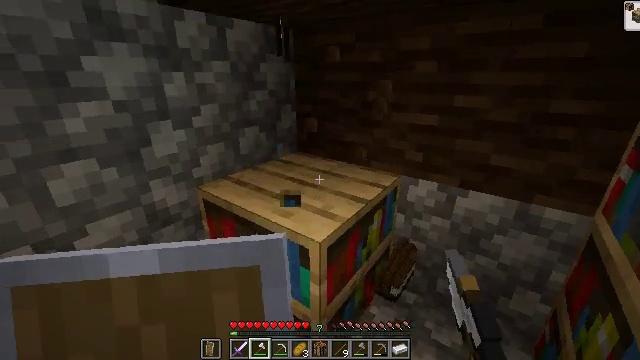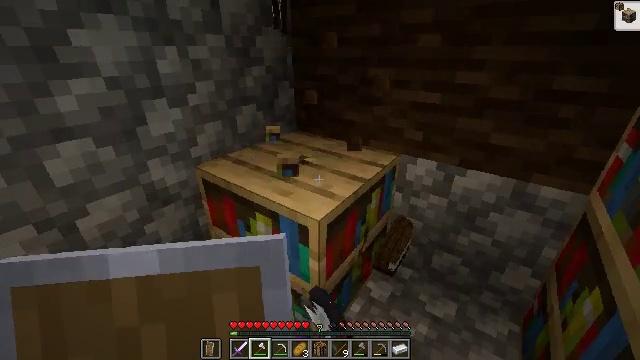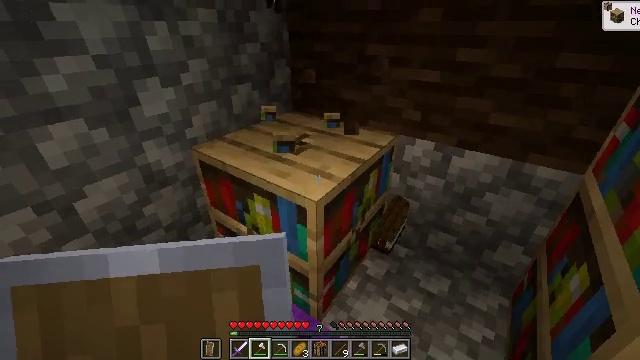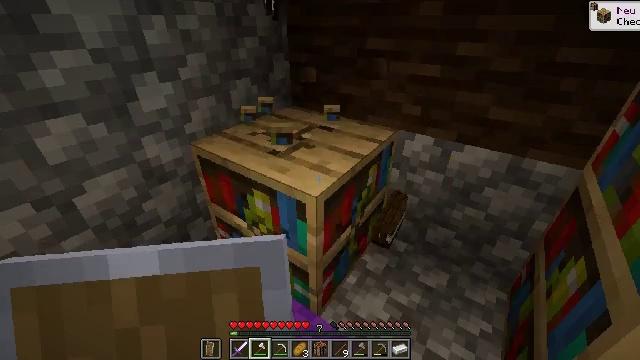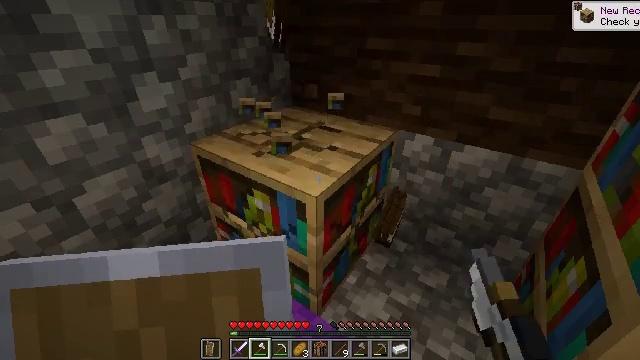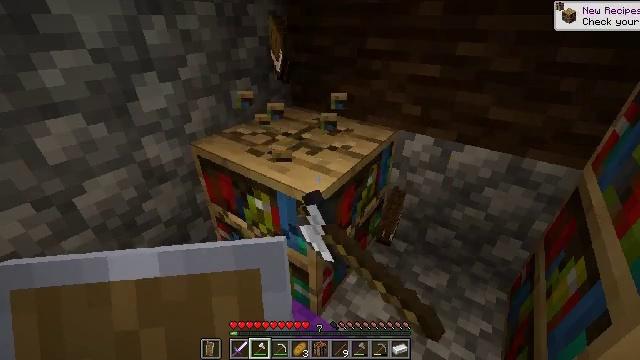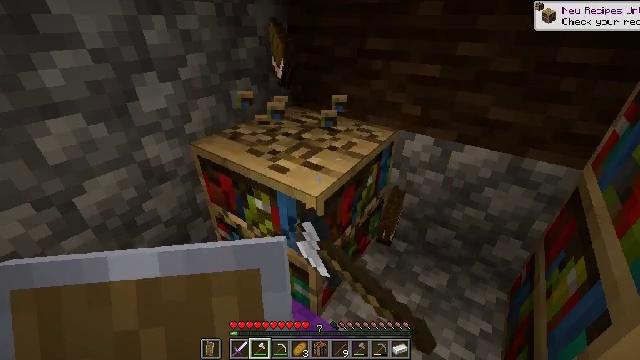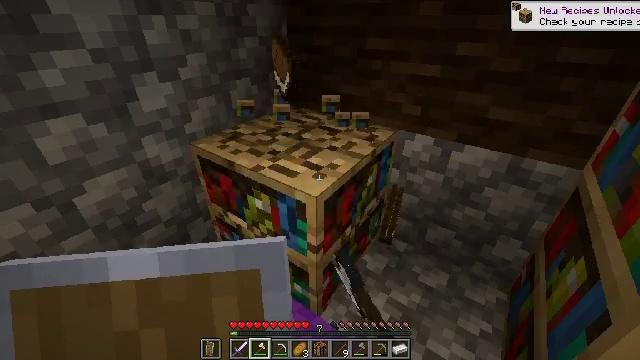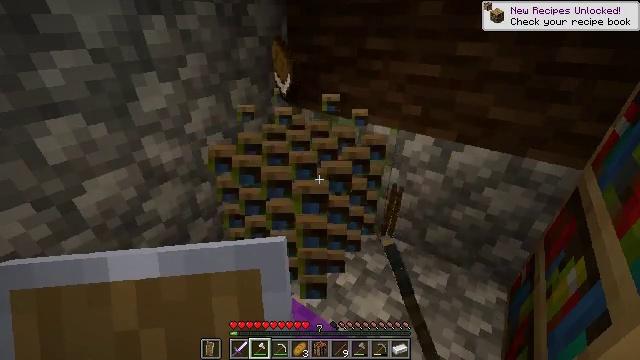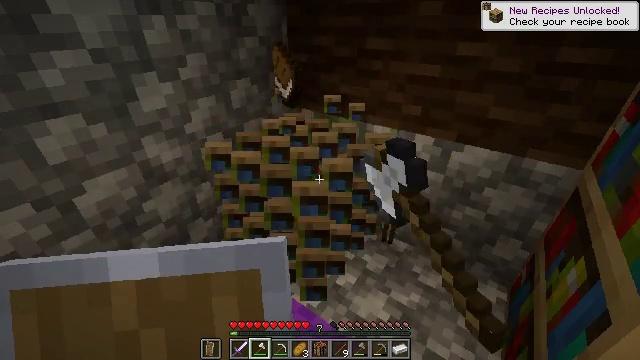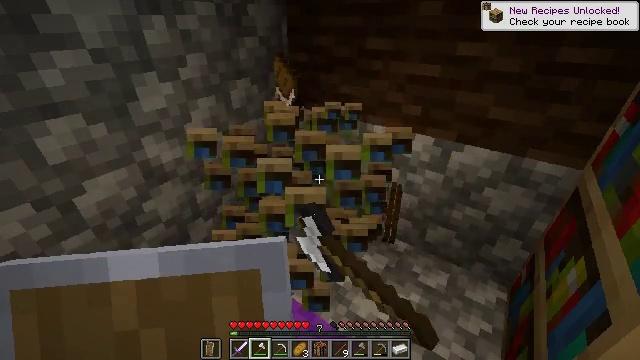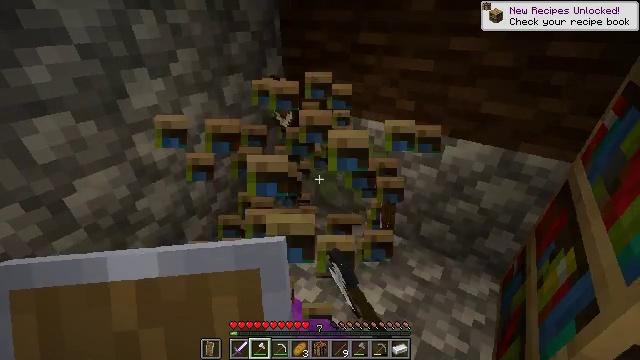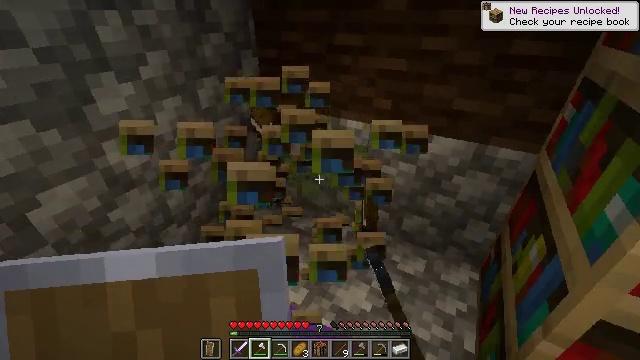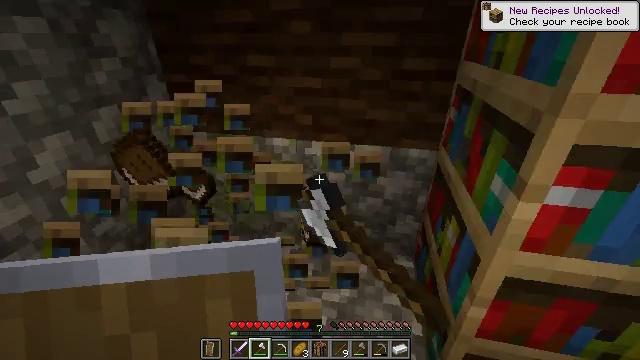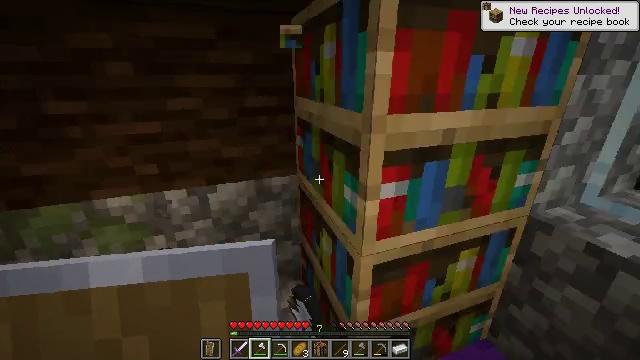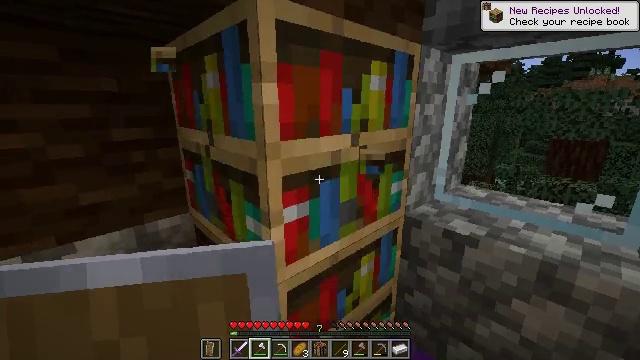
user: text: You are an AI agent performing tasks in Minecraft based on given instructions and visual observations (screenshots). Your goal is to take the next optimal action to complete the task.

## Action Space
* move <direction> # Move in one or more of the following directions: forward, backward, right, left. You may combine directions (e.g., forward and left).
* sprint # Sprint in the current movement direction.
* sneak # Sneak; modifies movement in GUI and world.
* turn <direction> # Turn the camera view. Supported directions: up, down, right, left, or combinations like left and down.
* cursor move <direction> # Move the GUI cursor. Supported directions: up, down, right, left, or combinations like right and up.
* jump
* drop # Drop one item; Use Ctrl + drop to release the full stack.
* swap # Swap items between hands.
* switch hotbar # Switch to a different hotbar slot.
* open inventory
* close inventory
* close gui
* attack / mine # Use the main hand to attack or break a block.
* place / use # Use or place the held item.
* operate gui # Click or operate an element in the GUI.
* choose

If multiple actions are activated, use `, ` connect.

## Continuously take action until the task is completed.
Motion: motion action
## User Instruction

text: Mine the bookshelf to gather resources.
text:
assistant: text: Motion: turn down, attack / mine
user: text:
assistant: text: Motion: turn down, attack / mine
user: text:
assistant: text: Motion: turn down, attack / mine
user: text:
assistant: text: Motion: attack / mine
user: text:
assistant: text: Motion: attack / mine
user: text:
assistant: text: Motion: attack / mine
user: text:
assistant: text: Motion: attack / mine
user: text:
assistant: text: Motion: attack / mine
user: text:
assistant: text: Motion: attack / mine
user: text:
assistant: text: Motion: attack / mine
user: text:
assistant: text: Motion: turn right, attack / mine
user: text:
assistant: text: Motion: turn right, attack / mine
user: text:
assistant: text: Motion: turn right and up, attack / mine
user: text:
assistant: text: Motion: turn right and up, attack / mine
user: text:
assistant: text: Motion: turn right and up, attack / mine
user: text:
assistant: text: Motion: turn right, attack / mine
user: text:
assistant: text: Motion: attack / mine
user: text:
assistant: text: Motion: attack / mine
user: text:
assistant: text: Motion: attack / mine
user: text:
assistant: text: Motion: attack / mine
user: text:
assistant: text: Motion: attack / mine
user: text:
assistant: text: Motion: attack / mine
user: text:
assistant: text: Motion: attack / mine
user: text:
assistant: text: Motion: attack / mine
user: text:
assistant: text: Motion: attack / mine
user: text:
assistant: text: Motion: turn down, attack / mine
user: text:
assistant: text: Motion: turn left and down, attack / mine
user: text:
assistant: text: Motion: turn left and down, attack / mine
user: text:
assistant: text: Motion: turn down, attack / mine
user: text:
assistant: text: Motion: attack / mine